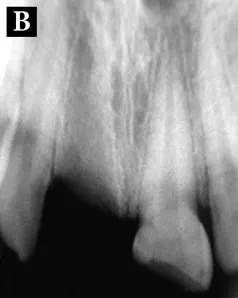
Radiographic examination.
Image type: radiology (x_ray)